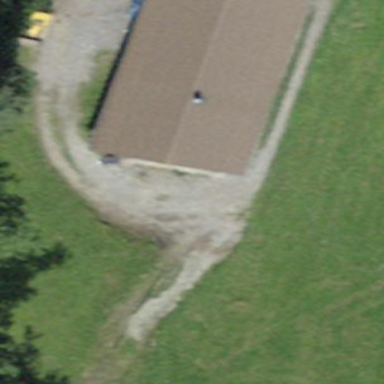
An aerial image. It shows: Shed building.